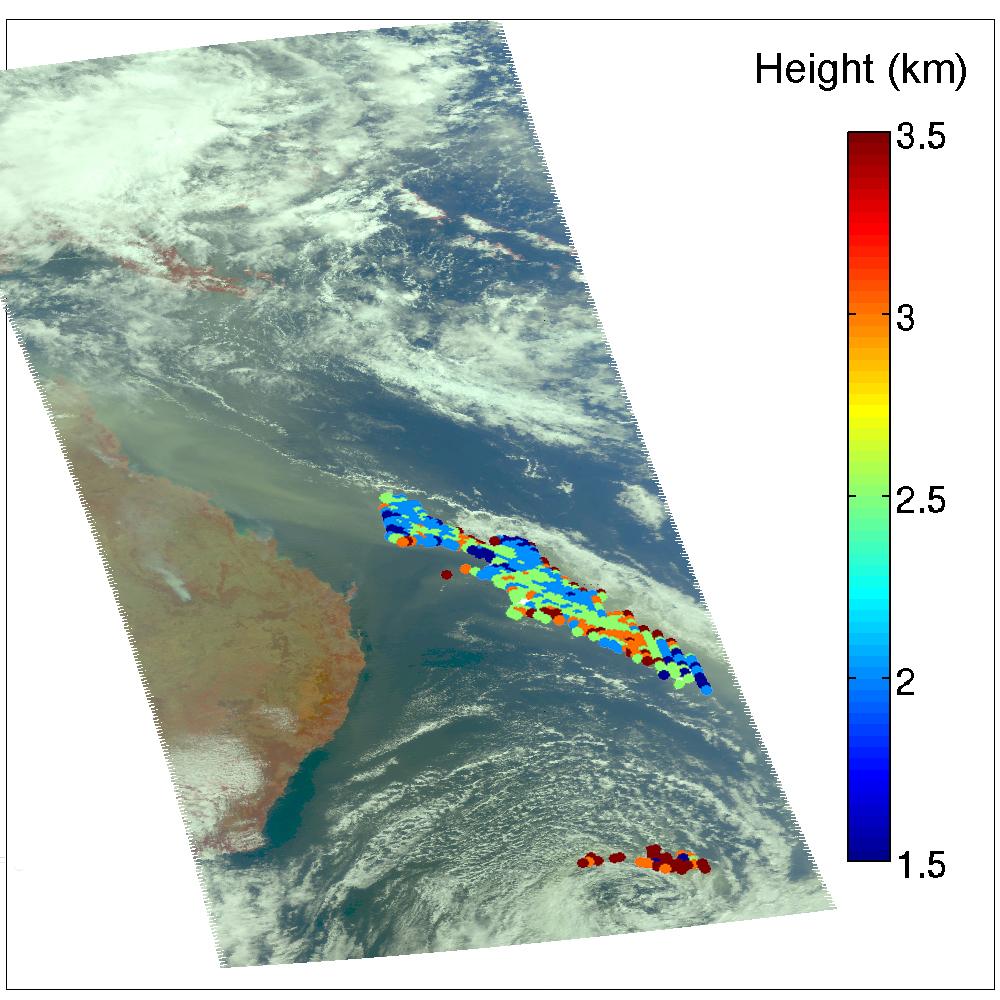
Australia Red Dawn Earth, Aqua